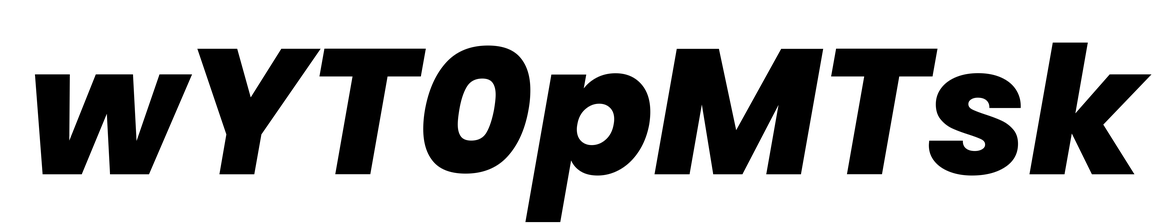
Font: Poppins-ExtraBoldItalic